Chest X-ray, PA view. Patient: 42 years old, sex F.
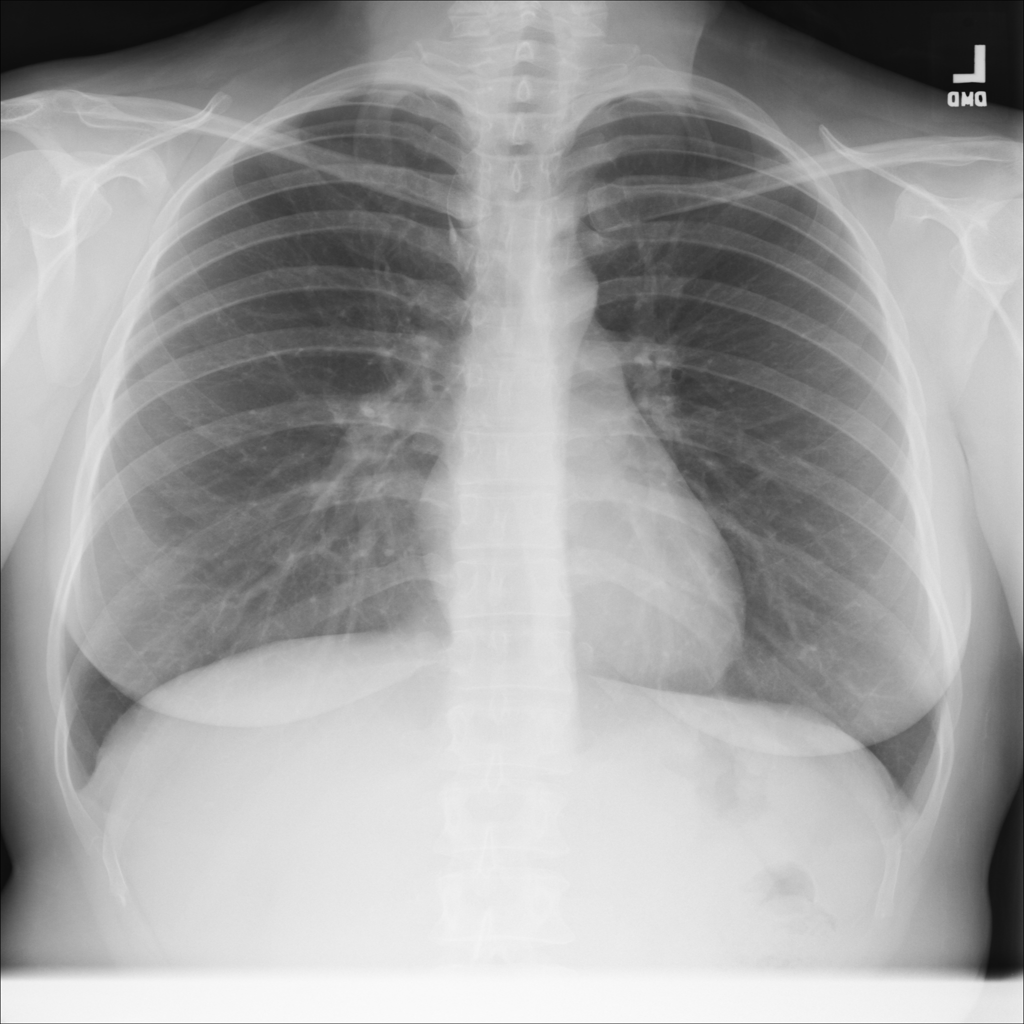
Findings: No Finding